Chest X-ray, PA view. Patient: 69 years old, sex M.
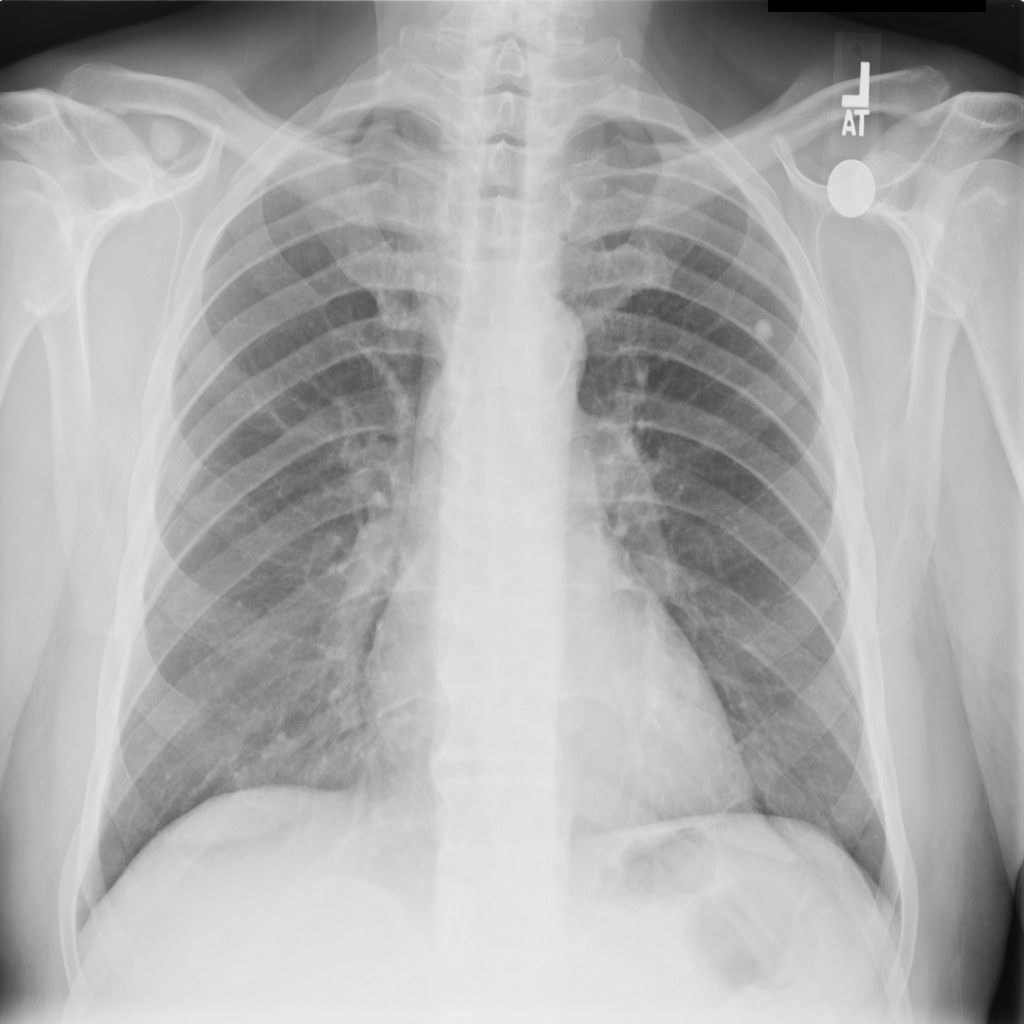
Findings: No Finding